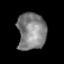
Tissue: prostate
Cell type: T cells
Senescence score: 0.3594
Nuclear area (px): 1037
Mean DAPI intensity: 130.618